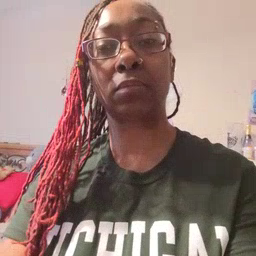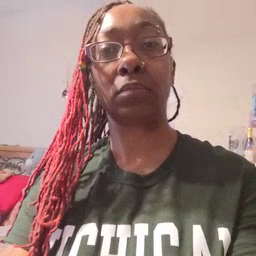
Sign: green